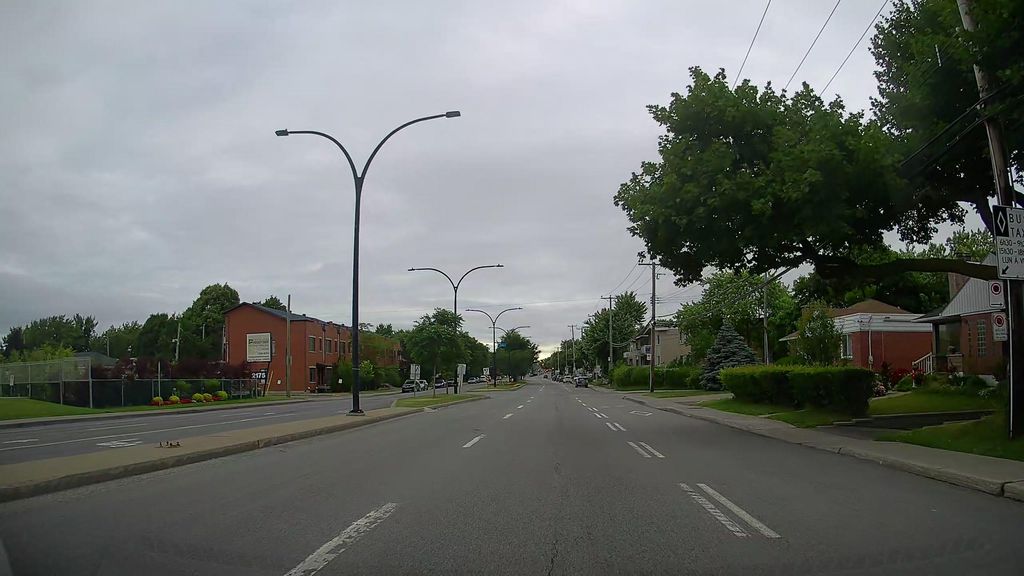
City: montreal